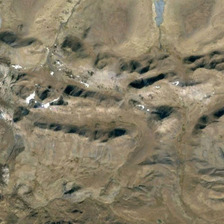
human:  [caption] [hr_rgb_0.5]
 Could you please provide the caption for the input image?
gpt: it is a piece of irregular khaki mountain .

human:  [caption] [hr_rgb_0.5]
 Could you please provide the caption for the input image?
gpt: it is a piece of irregular khaki mountain .

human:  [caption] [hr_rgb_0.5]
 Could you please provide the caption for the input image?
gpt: it is a piece of irregular khaki mountain .

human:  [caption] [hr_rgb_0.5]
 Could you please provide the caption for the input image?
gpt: it is a piece of irregular khaki mountain .

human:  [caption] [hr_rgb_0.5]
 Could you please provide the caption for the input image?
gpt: it is a piece of irregular khaki mountain .